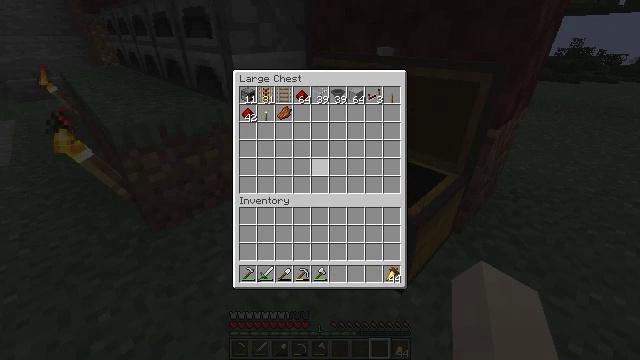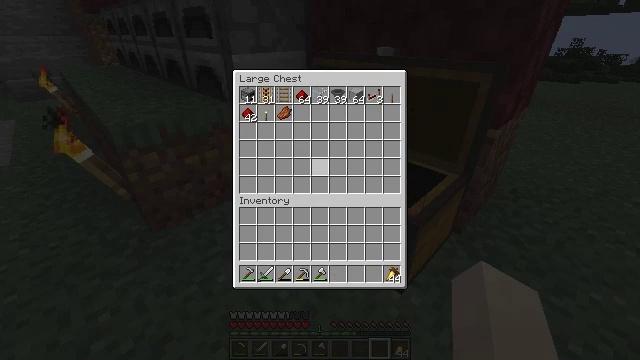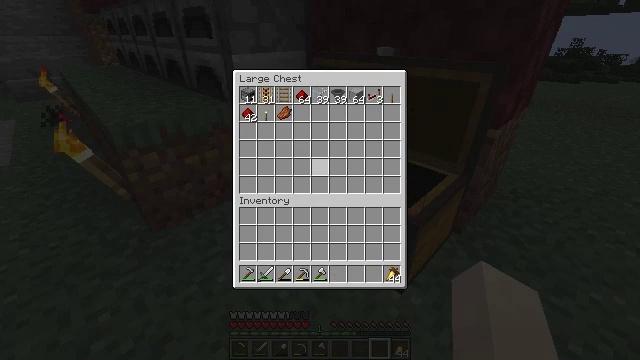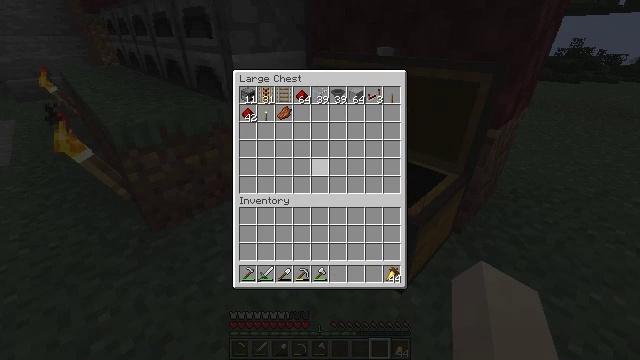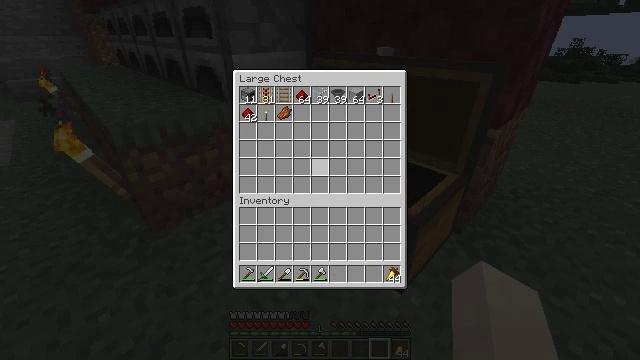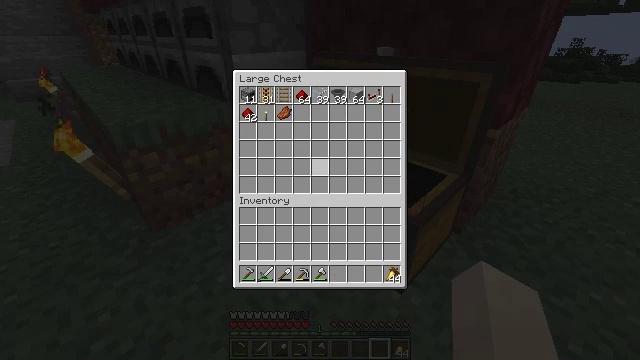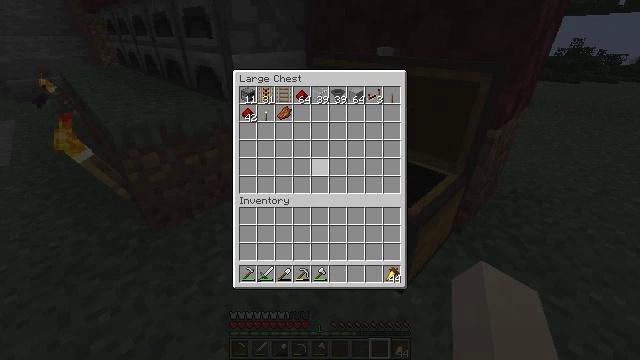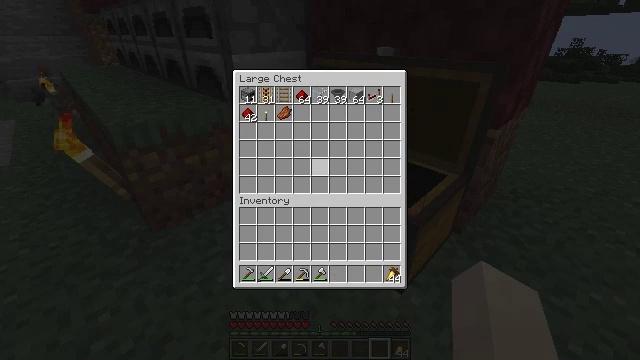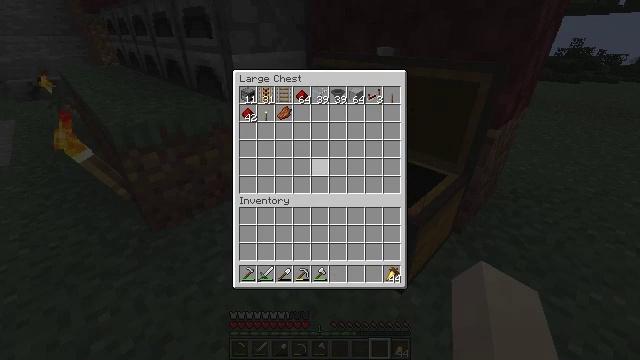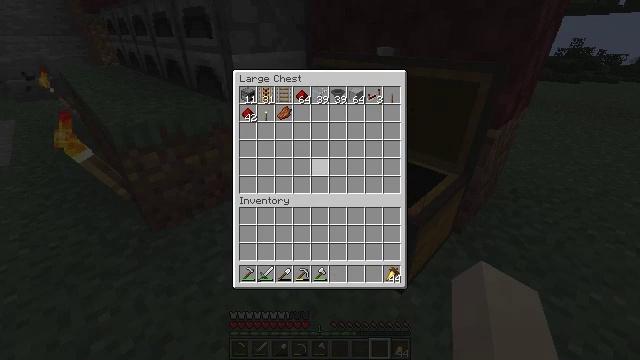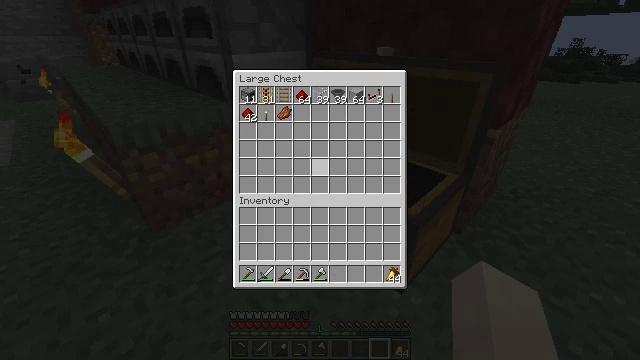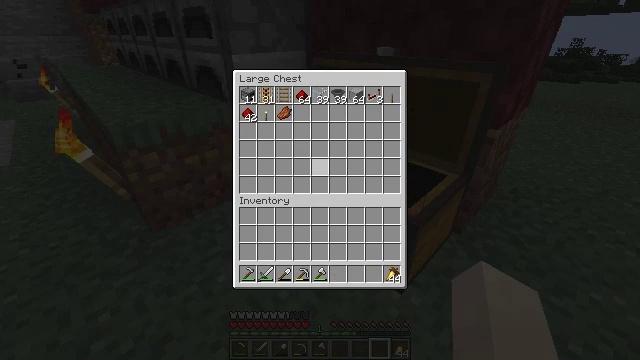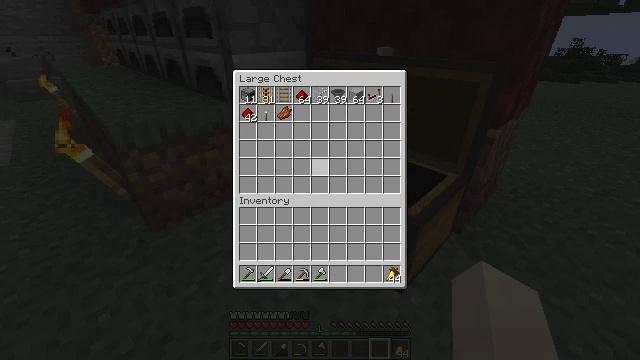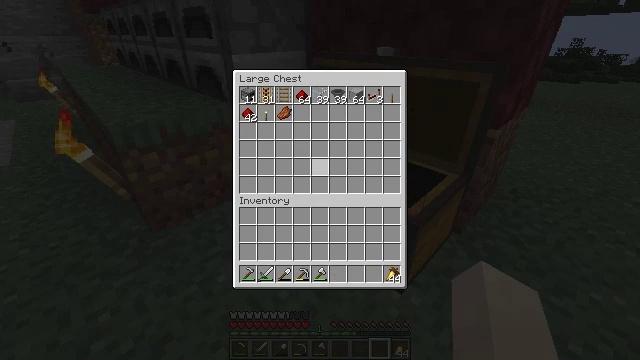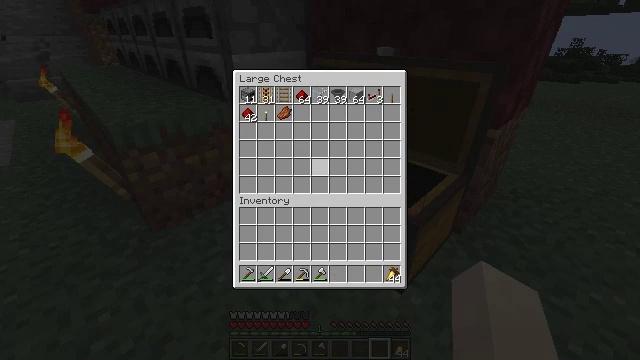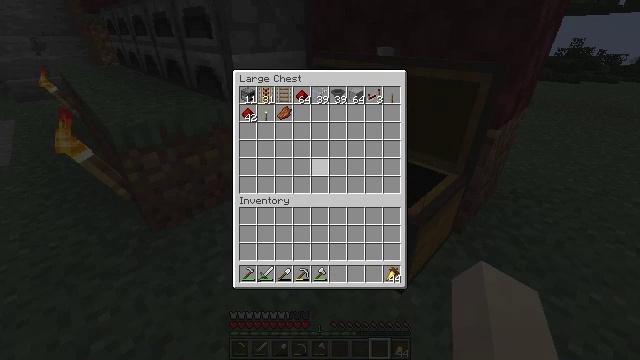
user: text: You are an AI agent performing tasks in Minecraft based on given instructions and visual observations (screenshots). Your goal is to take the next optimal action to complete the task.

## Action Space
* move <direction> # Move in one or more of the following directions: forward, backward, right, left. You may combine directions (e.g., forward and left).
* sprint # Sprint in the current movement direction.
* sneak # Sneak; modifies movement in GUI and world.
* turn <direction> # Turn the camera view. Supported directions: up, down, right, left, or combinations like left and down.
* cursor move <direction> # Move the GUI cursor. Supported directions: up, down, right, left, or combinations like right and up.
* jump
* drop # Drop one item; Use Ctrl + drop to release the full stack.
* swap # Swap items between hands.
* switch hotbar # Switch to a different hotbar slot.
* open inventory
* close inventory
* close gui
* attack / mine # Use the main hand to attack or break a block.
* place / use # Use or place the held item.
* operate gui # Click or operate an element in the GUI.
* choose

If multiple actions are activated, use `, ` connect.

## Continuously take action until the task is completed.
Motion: motion action
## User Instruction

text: Harvest the cocoa pods from the jungle tree.
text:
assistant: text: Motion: sneak
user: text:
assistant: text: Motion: sneak
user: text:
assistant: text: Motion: sneak
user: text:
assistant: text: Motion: sneak
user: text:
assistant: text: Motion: no_op
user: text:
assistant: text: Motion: no_op
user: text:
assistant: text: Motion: no_op
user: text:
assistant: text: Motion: no_op
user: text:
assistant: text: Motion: no_op
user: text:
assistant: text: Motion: no_op
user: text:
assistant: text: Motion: no_op
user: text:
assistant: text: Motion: no_op
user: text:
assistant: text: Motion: no_op
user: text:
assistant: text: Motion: no_op
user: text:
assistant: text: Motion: no_op
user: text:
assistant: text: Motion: no_op
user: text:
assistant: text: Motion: no_op
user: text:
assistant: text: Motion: no_op
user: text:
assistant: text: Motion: no_op
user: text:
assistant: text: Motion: no_op
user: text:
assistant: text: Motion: no_op
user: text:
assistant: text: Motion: no_op
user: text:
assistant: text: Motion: no_op
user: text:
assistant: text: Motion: no_op
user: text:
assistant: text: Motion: turn right
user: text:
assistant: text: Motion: turn right
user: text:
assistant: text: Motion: turn right
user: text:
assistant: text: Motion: turn right
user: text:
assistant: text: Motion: turn right and up
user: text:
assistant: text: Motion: turn right and up